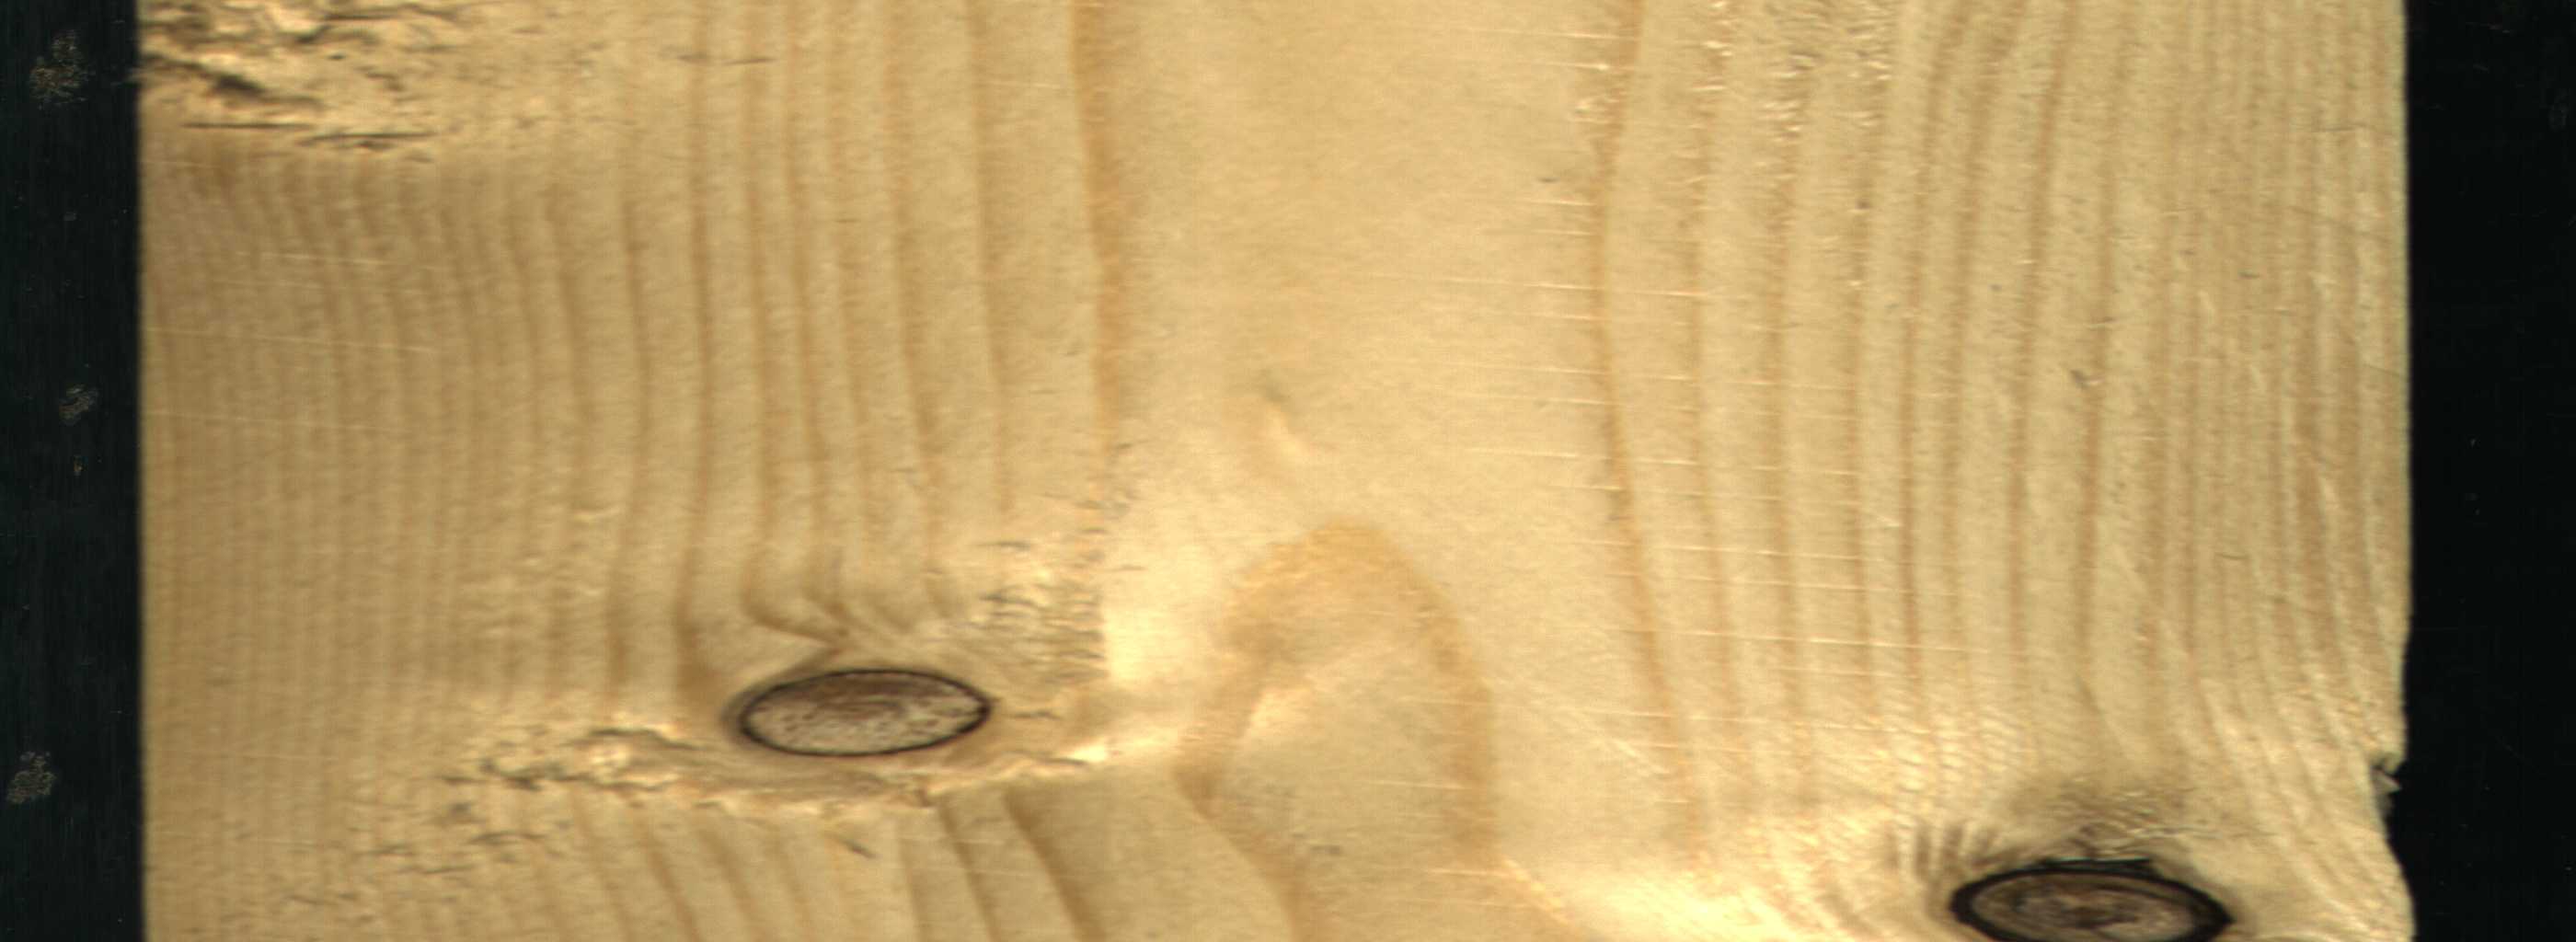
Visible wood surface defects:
Dead_Knot
Dead_Knot